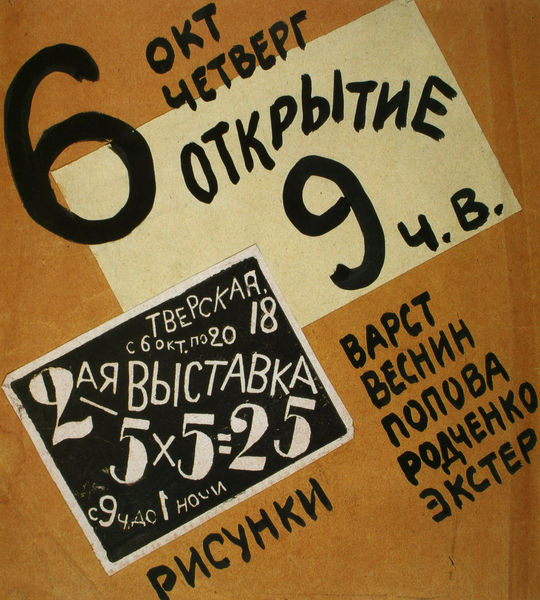
Titel: Plakatentwurf für die Zweite Ausstellung "5 x 5 = 25"
Künstler: Alexander Rodtschenko
Standort: Köln
Institution: Galerie Gmurzynska
Schlagwörter: gelb, komposition, ocker, braun, schwarz, weiss, zeichen, beige, party, feier, getränke, rahmen, schrift, ort, modern, werbung, datum, zahlen, ziffern, collage, photographie, rechtecke, rechteck, text, buchstaben, plakat, worte, kollage, oker, texte, anschlag, russisch, mathematik, rechnung, kalender, kyrillisch, cocktails, zwei rechtecke, zwei rectecke